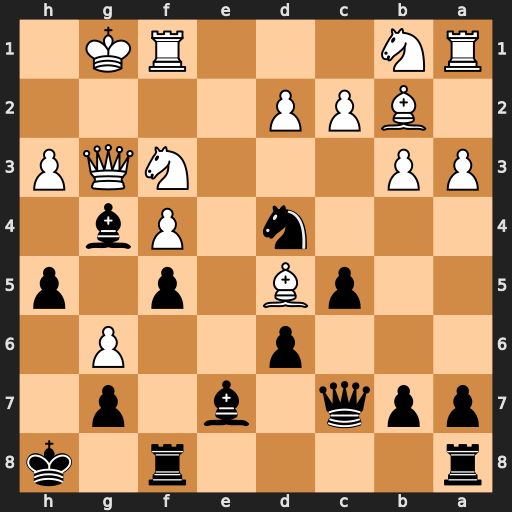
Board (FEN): r4r1k/ppq1b1p1/3p2P1/2pB1p1p/3n1Pb1/PP3NQP/1BPP4/RN3RK1
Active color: b
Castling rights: -
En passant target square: -
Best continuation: Ne2+ Kh2 Nxg3